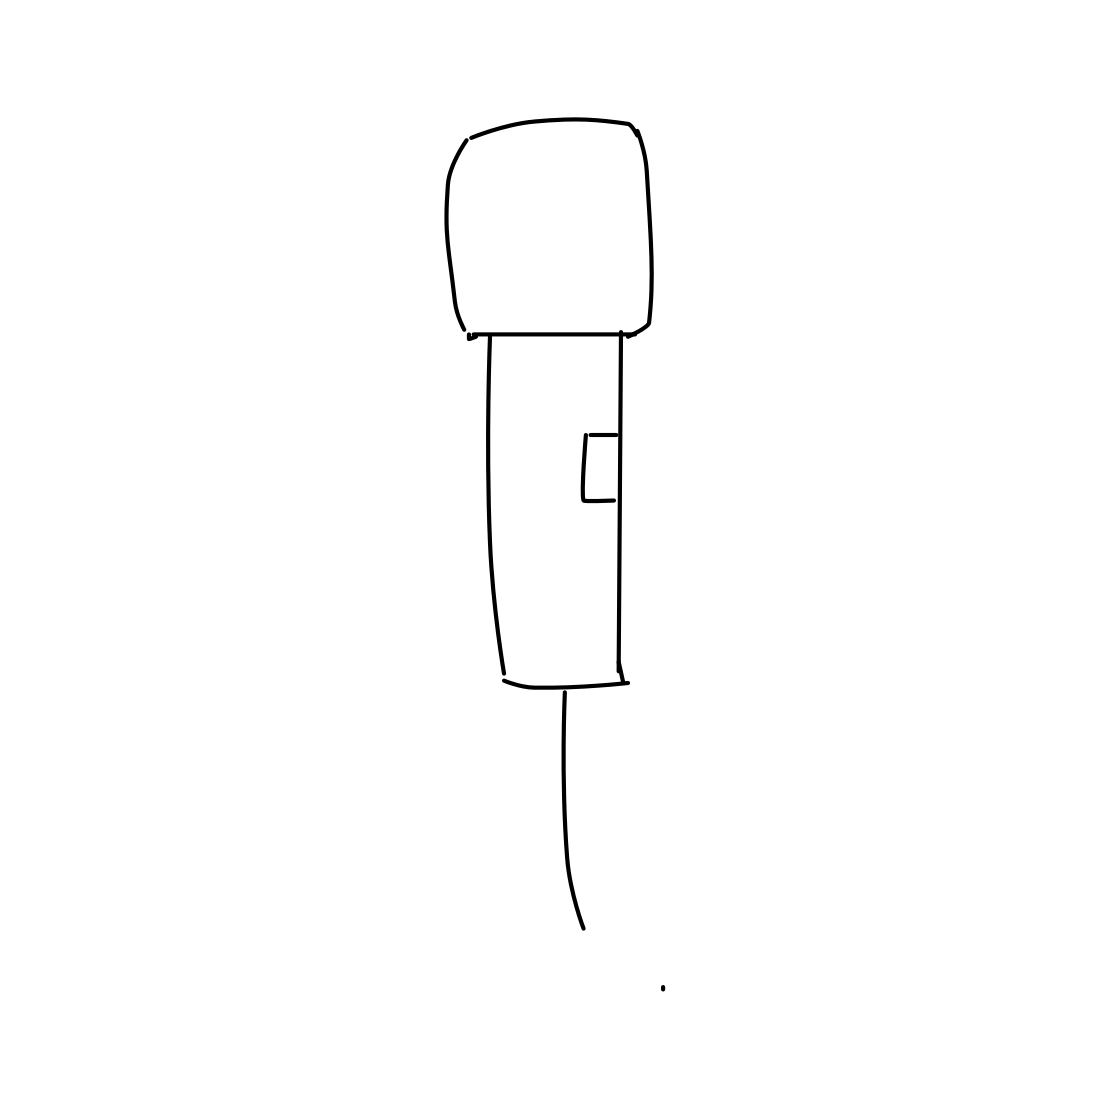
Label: microphone